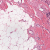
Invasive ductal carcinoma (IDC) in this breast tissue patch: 0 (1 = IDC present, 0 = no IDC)